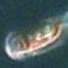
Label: civil